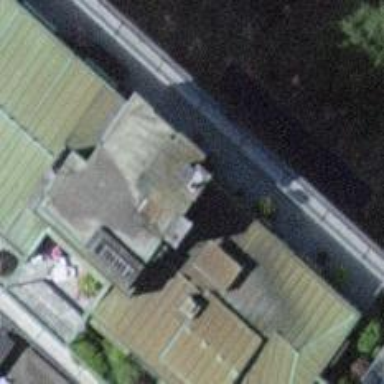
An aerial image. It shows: Restaurant.